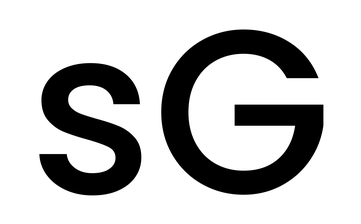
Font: Poppins-Medium